Brain MRI, t2w sequence, axial 2D slice.
Patient: age 53, sex F, weight 90 kg, height 1.9 m
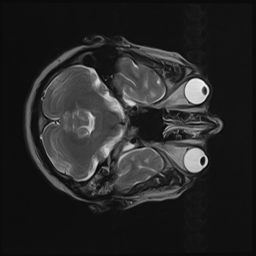